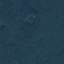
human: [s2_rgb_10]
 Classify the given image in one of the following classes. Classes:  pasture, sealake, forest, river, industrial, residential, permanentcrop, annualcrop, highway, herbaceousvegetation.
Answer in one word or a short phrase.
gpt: Forest